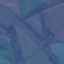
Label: Highway